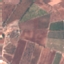
Land use / land cover class: PermanentCrop